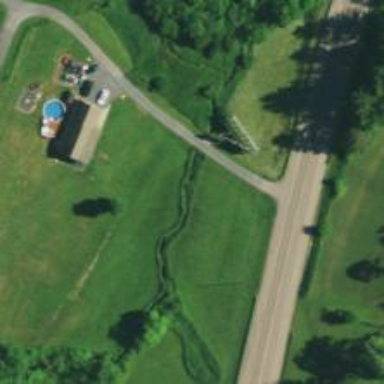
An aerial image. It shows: Culvert tunnel.